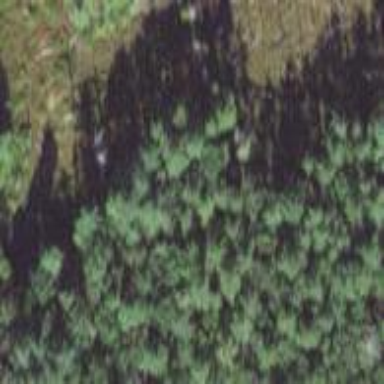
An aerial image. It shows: Woodland with needle-leaved trees.